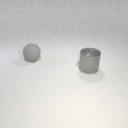
large gray rubber sphere behind large gray metal cylinder